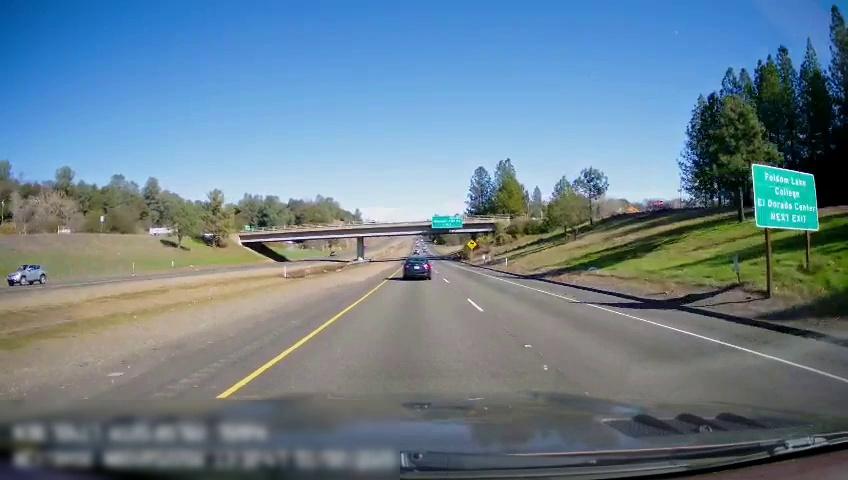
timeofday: Day
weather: Sunny
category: Drivable Space
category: Drivable Space
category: Vehicles | Car
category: Vehicles | Car
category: Lanes | Current Lane
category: Lanes | Current Lane
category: Lanes | Alternate Lane
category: Traffic | Signs
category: Traffic | Signs
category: Traffic | Signs